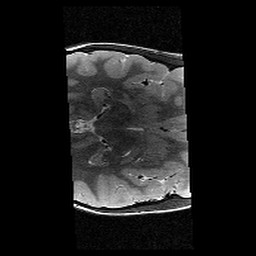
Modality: T2w
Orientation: axial
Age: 10
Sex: female
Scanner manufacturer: siemens
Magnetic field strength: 3 T
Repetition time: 9.23 s
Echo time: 0.067 s